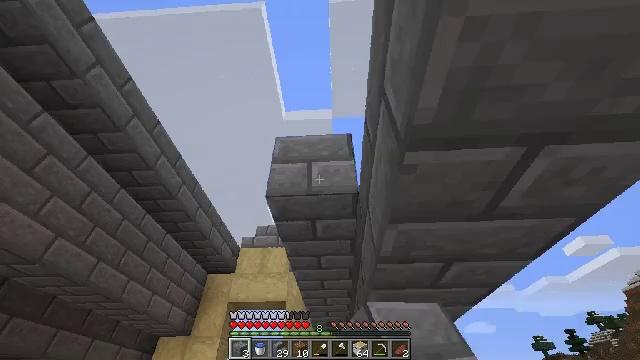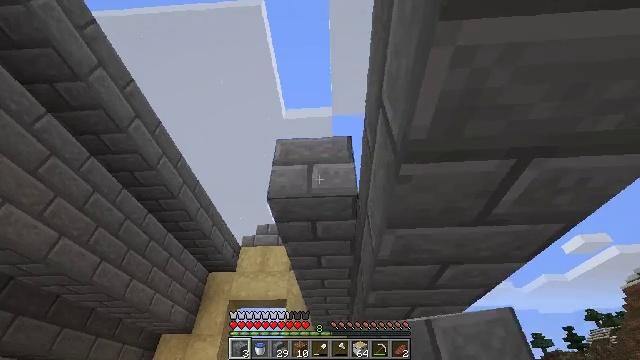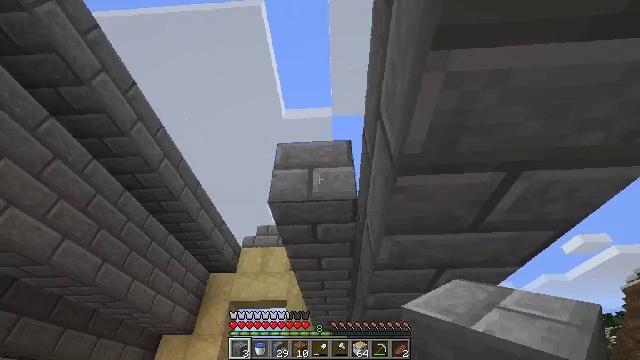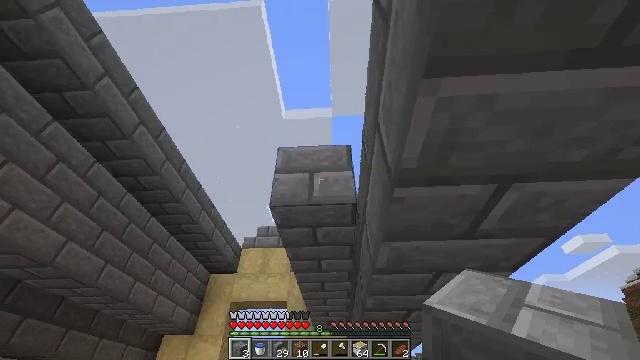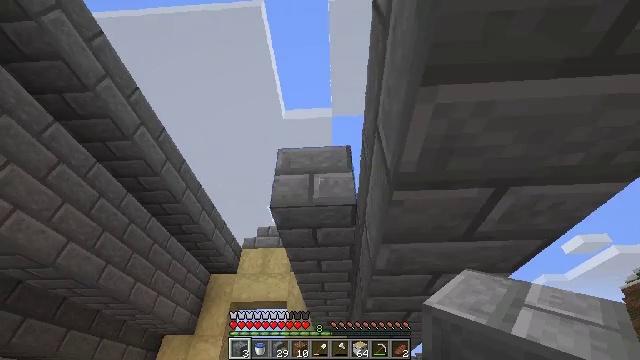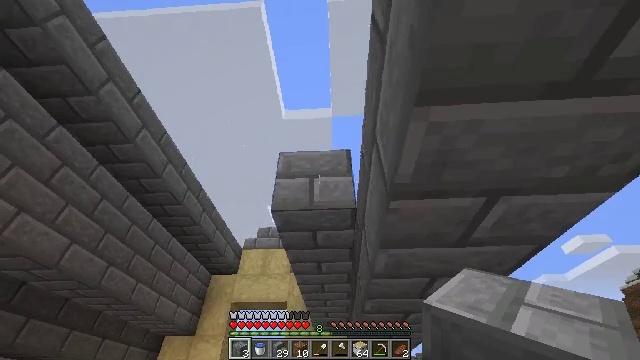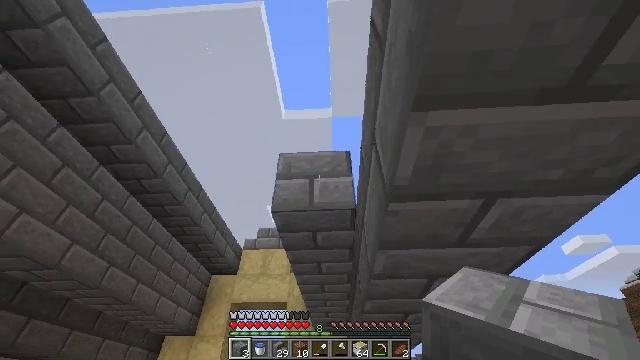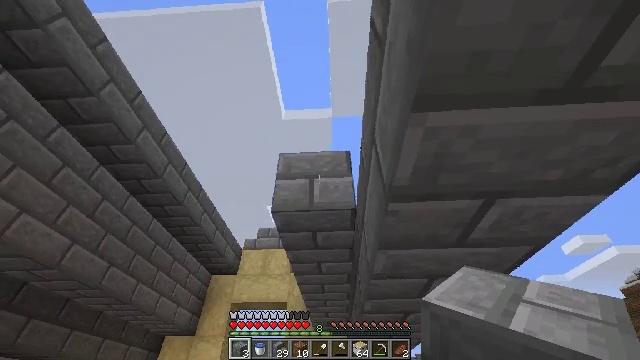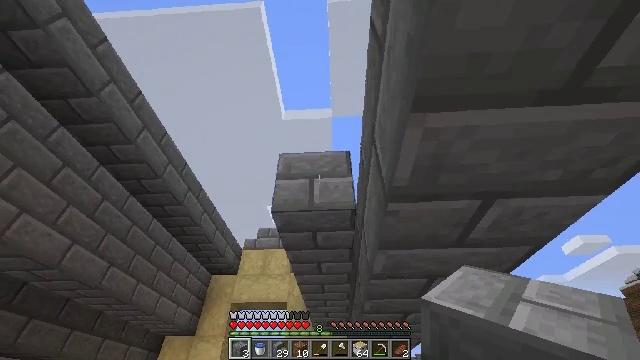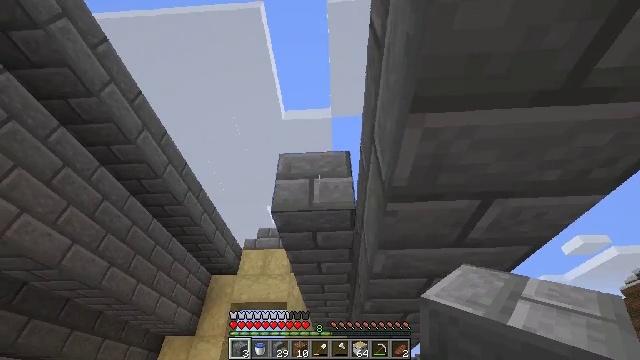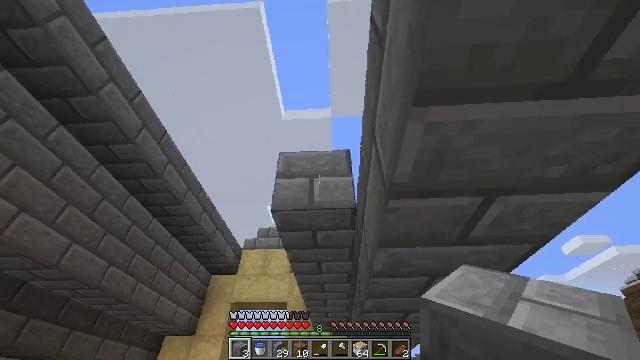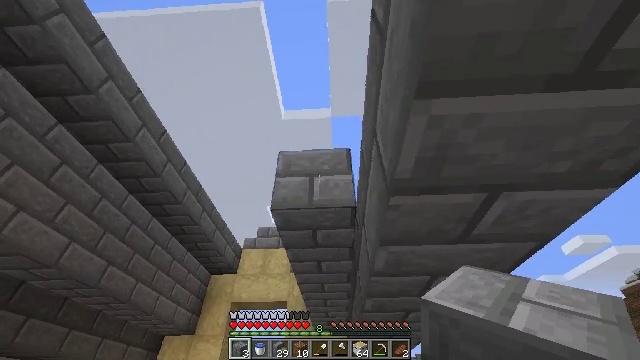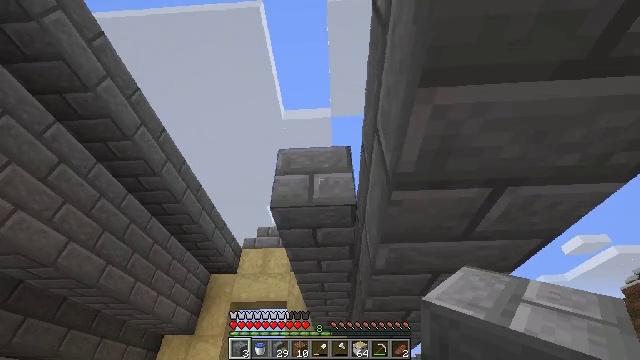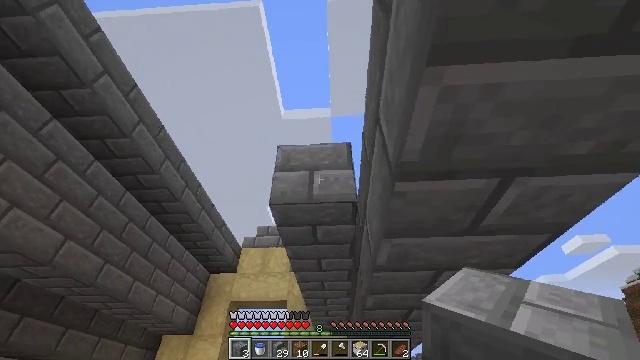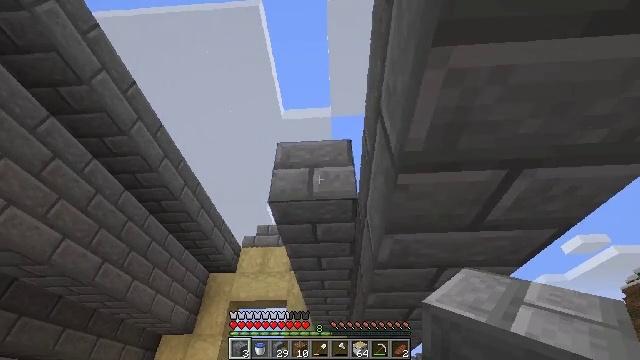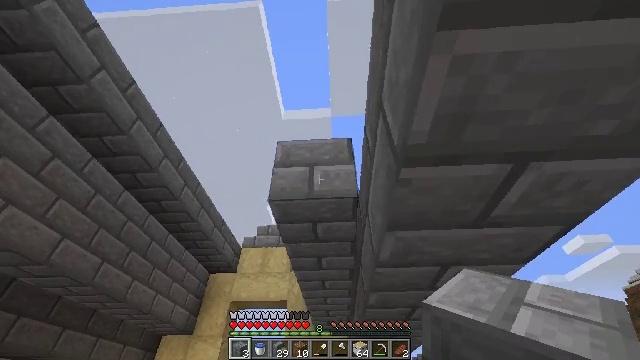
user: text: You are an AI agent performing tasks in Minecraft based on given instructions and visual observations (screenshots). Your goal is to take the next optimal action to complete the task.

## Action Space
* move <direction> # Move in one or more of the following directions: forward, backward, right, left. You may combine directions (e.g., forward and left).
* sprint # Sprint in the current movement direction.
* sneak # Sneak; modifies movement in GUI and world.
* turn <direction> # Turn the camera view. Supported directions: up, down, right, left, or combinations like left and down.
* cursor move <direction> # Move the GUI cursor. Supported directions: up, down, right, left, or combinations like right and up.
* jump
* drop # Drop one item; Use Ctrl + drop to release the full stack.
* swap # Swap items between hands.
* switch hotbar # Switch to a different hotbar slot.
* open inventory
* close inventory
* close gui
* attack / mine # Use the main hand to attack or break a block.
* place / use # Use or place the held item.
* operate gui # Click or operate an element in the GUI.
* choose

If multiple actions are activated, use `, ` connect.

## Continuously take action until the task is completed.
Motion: motion action
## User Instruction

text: Attack the stone bricks to gather materials.
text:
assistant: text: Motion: move back, sneak
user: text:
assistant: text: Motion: move back, sneak
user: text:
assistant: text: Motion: move back, sneak
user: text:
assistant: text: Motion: move back, sneak
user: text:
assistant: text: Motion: sneak
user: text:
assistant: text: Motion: sneak
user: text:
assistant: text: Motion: sneak
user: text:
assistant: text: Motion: sneak
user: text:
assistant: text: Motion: sneak
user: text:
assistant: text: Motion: move forward, sneak
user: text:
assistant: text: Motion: move forward, sneak
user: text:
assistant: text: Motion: move forward, sneak
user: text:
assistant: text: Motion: move forward, sneak
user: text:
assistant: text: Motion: move forward, sneak
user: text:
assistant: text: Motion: move forward, sneak
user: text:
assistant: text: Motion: move forward, sneak
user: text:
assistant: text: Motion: move forward, sneak
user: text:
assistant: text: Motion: move forward, sneak, turn up
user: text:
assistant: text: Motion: move forward, sneak
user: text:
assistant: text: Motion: move forward, sneak
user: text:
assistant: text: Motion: move forward, sneak
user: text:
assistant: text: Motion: move forward, sneak
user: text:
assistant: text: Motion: move forward, sneak
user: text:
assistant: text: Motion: move forward, sneak
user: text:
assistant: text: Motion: move forward, sneak
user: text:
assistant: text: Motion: move forward, sneak
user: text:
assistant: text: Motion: move forward, sneak
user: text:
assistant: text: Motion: move forward, sneak
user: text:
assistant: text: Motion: move forward, sneak
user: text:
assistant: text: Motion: move forward, sneak